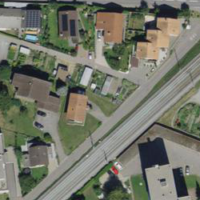
EUNIS habitat code: 54
Species observed at this site:
Chloroclysta siterata